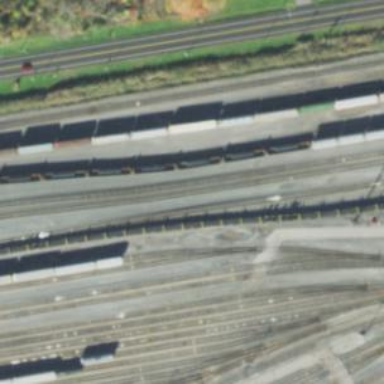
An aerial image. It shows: Railway yard used for servicing trains.